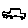
Label: car